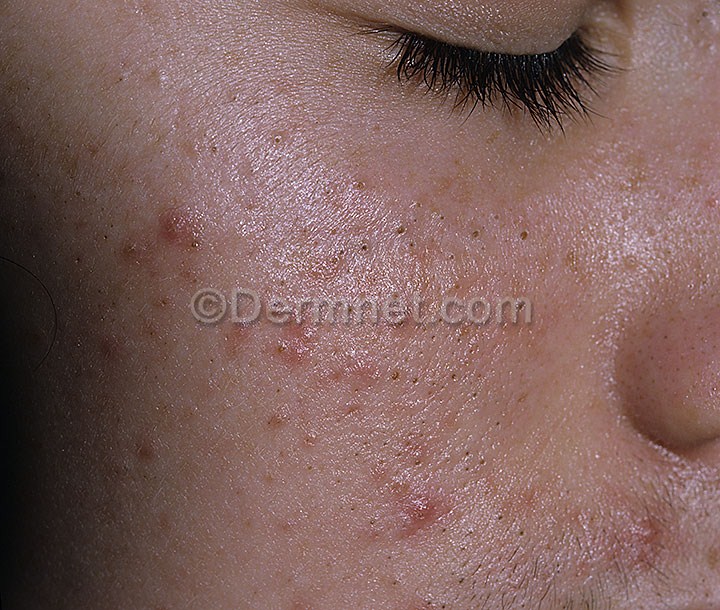
Disease: Acne and Rosacea Photos